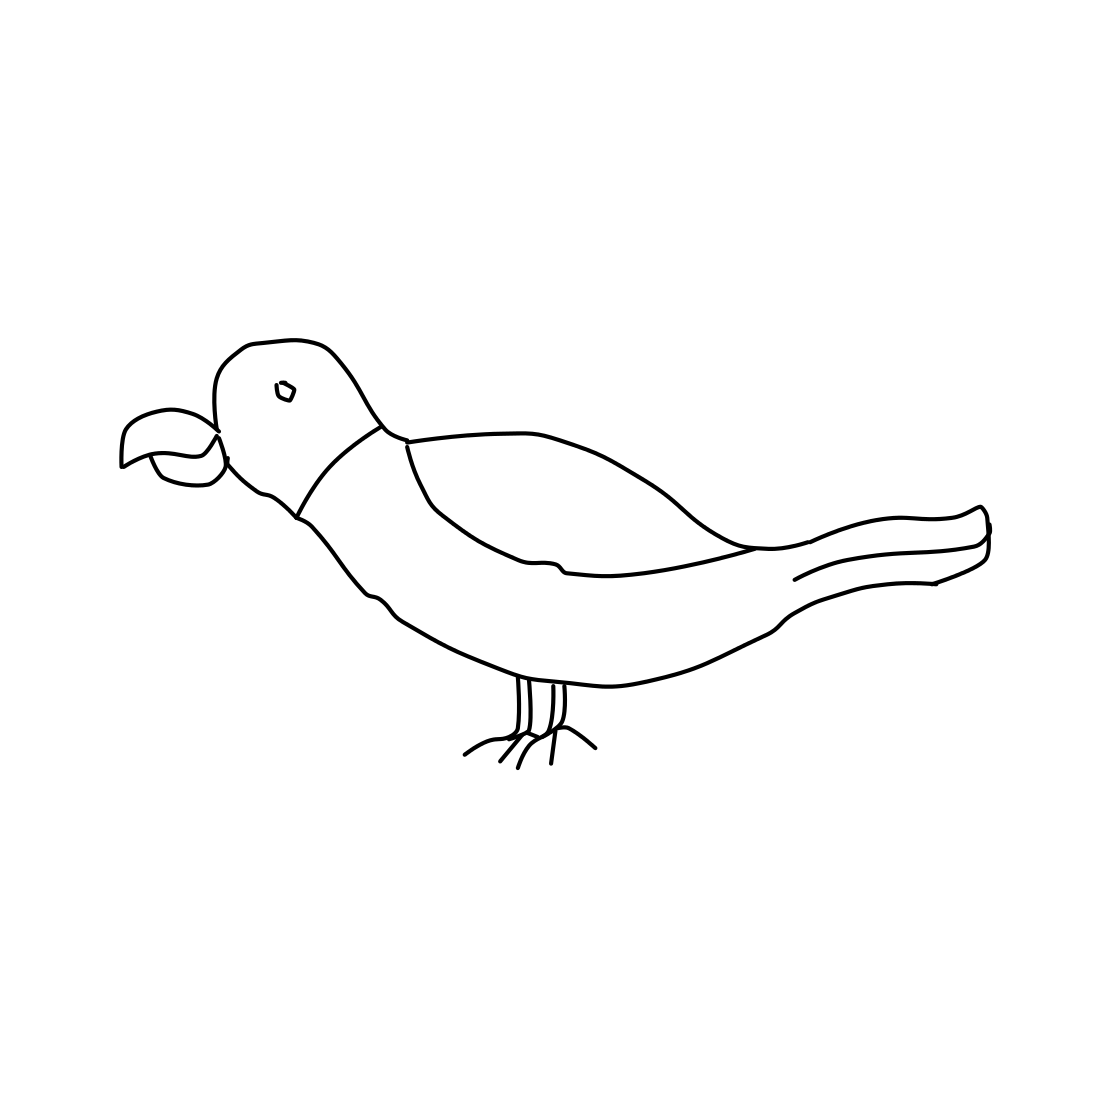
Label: parrot